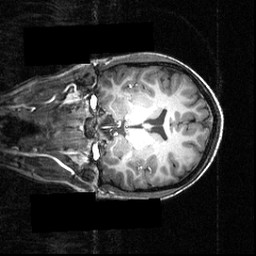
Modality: T1w
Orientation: coronal
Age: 21
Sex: female
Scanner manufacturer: siemens
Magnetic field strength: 3.951 T
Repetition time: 1.5 s
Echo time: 0.00335 s